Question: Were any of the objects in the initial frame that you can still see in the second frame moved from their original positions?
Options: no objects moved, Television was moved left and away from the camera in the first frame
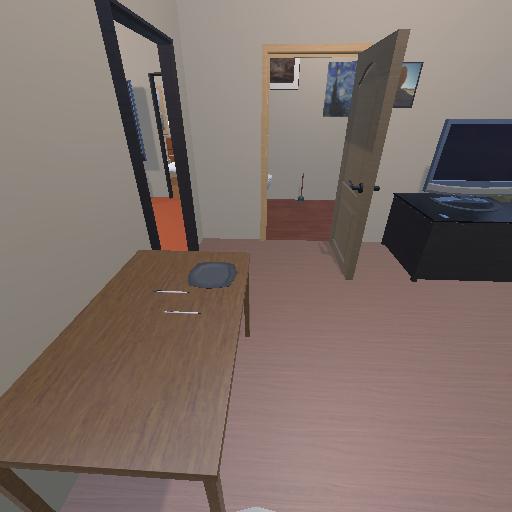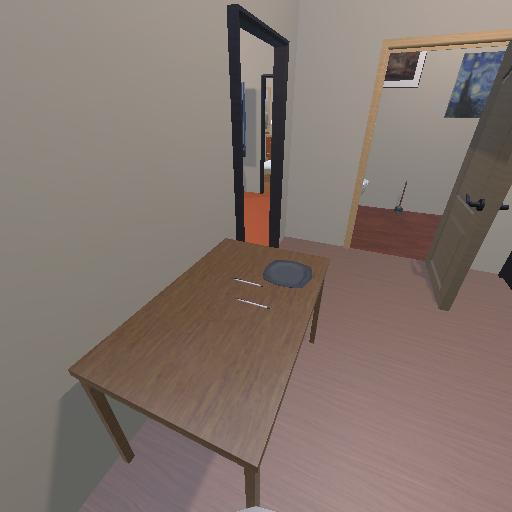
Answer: no objects moved